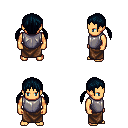
a pixel art fantasy rpg character, male body template, human, tanned skin, steel chest armor, robe skirt, raven twin-tailed hairstyle, four views (front, back, left, right), 2x2 character sprite sheet, small pixel art, hard edges, no anti-aliasing